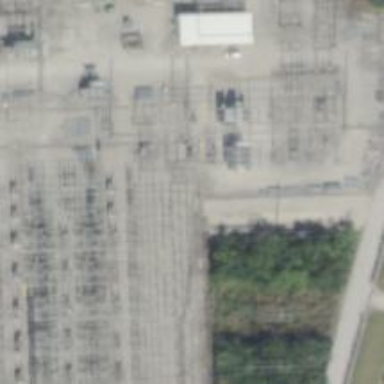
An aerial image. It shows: Switch used for power control.